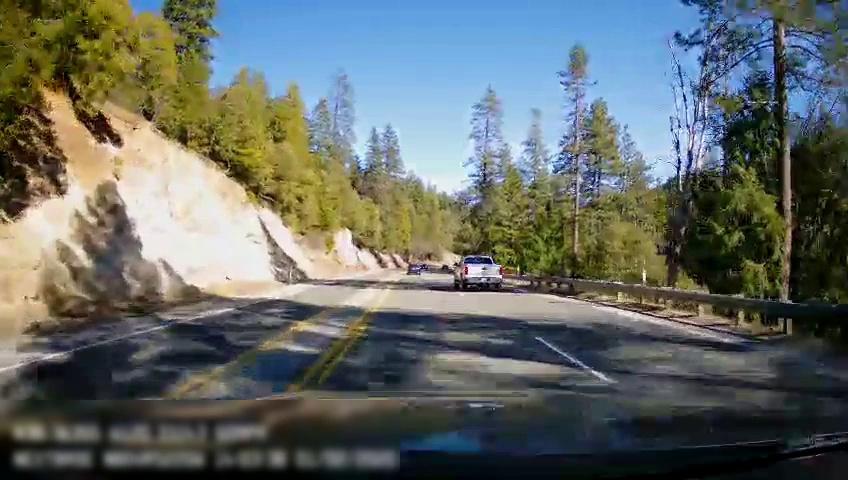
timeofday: Day
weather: Sunny
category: Drivable Space
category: Vehicles | Car
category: Vehicles | Truck
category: Lanes | Opposite Lane
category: Lanes | Opposite Lane
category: Lanes | Current Lane
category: Lanes | Alternate Lane
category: Lanes | Current Lane
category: Lanes | Current Lane